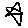
Label: star